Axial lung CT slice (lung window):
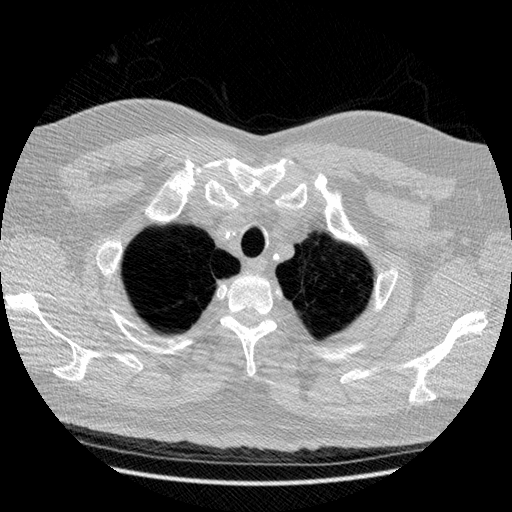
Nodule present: no